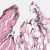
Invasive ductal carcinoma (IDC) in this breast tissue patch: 0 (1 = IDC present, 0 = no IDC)